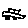
Label: car